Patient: sex F, age 64
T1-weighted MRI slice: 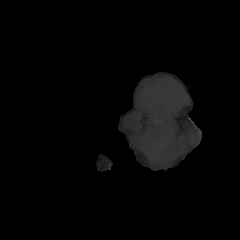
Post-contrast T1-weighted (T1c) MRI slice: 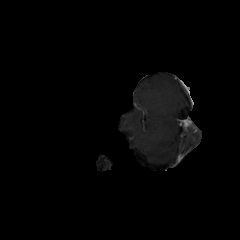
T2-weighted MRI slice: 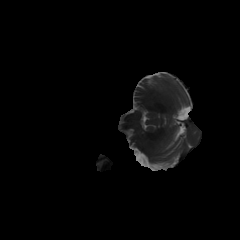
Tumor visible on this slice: no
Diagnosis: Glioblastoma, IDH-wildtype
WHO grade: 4